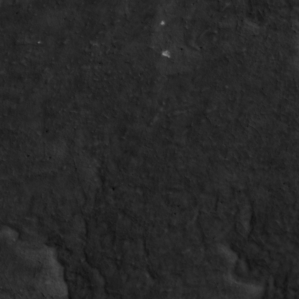
Label: non_frost